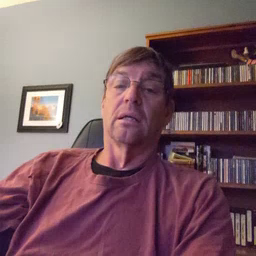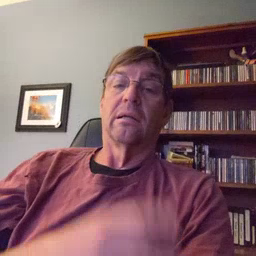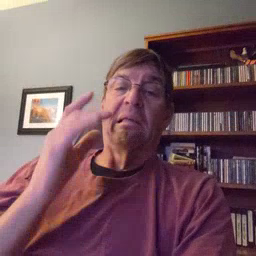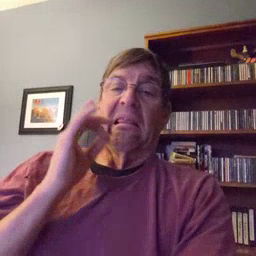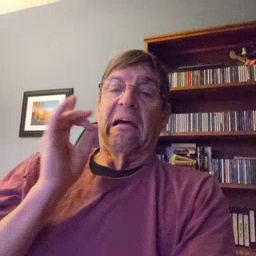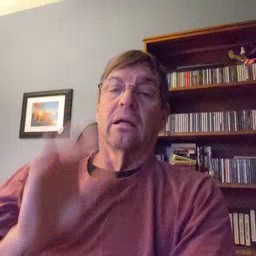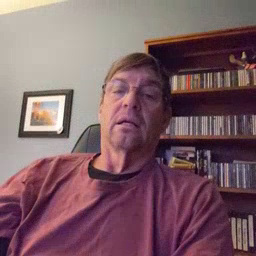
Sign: yucky